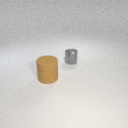
large brown rubber cylinder in front of small gray metal cylinder